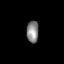
Tissue: lung
Cell type: Epithelial cells
Senescence score: 0.1517
Nuclear area (px): 266
Mean DAPI intensity: 131.011